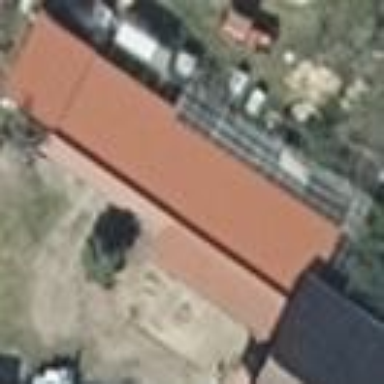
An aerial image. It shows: Building with flat grey roof.